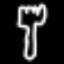
Label: fork